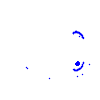
Particle: electron